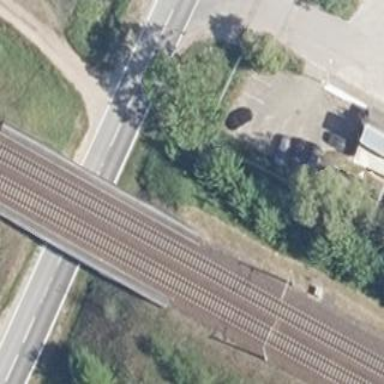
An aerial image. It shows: Bridge with beam structure.